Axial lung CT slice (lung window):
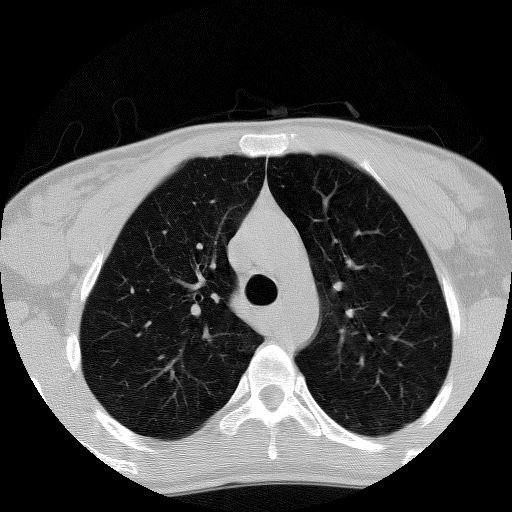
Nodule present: no